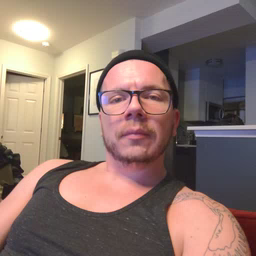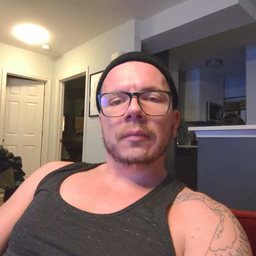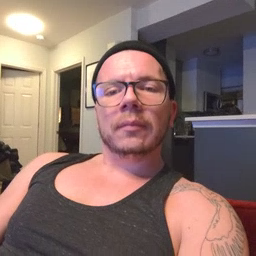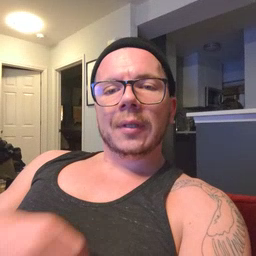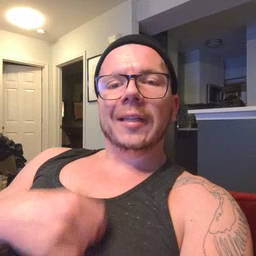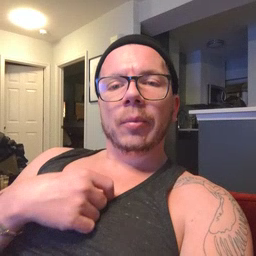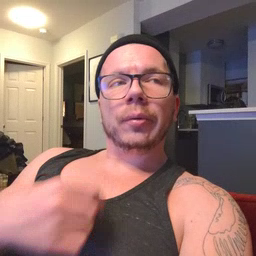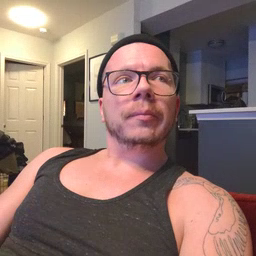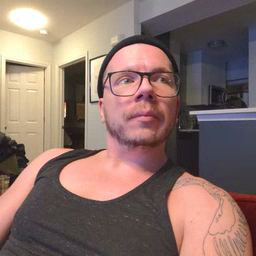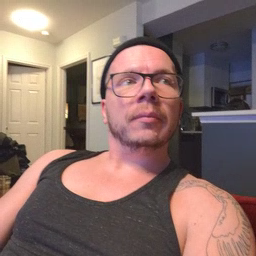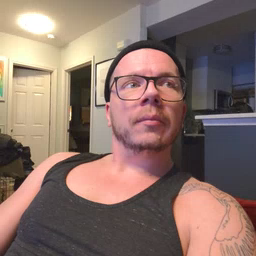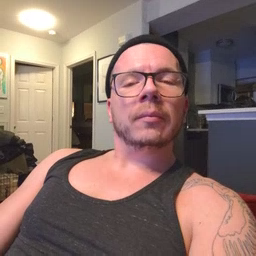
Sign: zipper